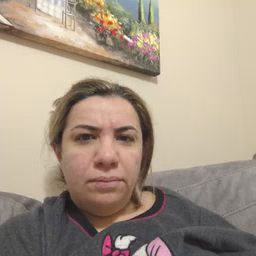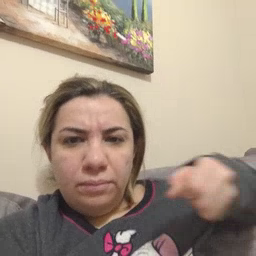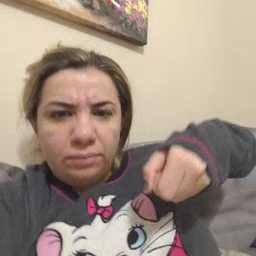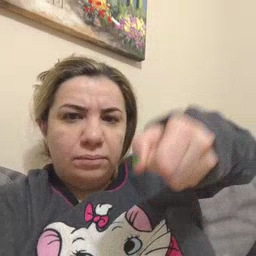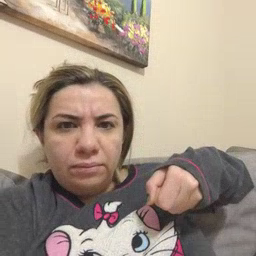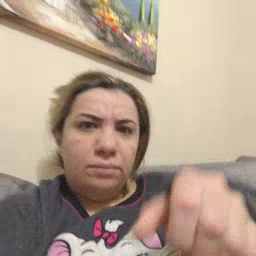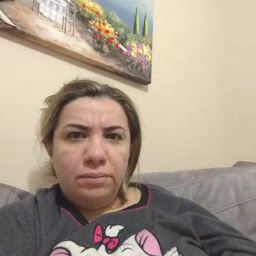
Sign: vacuum